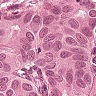
Metastatic tissue present: yes